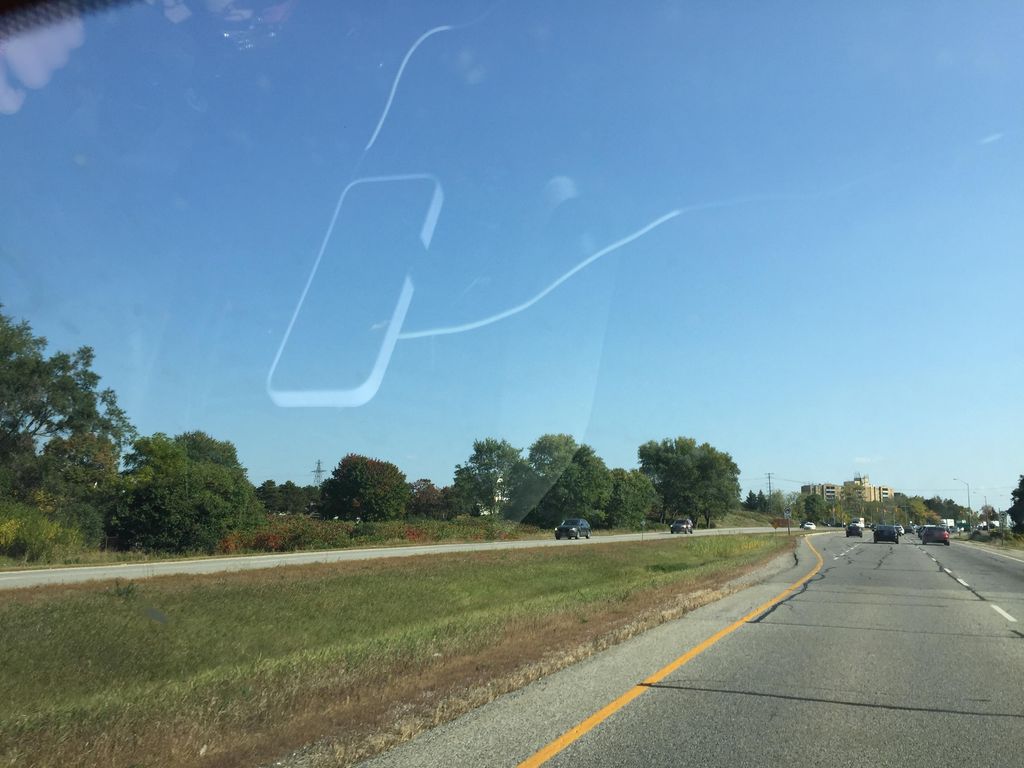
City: kitchener-waterloo